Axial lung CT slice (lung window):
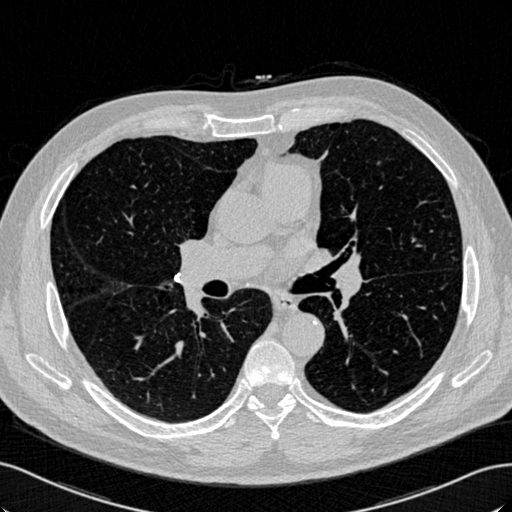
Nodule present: no